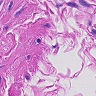
Metastatic tissue present: no